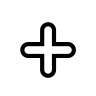
Cursor type: cell
OS/theme: linux-xcursor-pro
Variant: white